Question: i have an application which gives me error saying 'Specified cast is not valid' when tried to run .exe from bin/Debug folder. I have no clue why it is happening since i run the app from 'visual studio 2010', it runs smooth. Any clues?

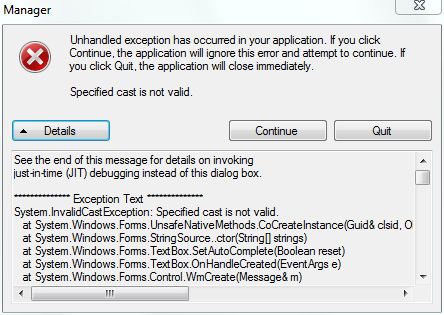
Answer: Found the solution. As per the comment from Damien_The_Unbeliever, the problem was with setting up the 'AutoCompleteCustomSource' for the textboxes. When i removed the Autocomplete code, the app started running smoothly.